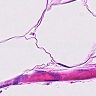
Metastatic tissue present: no